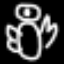
Label: angel